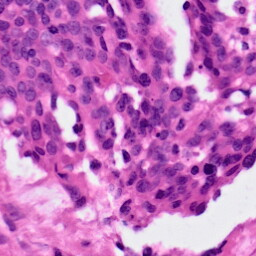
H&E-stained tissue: Ovarian